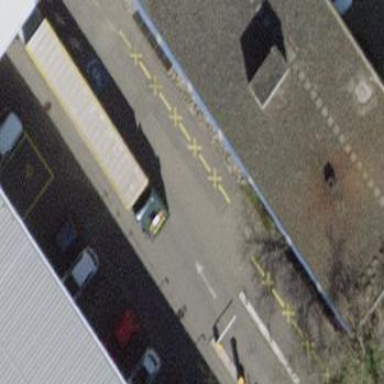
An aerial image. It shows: Parking area with surface.